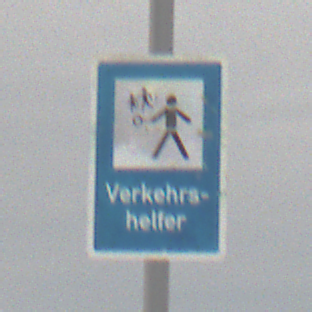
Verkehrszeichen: Verkehrshelfer
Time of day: MorningAfternoon
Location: Outdoor (Nature)
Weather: Overcast
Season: Winter
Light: Natural